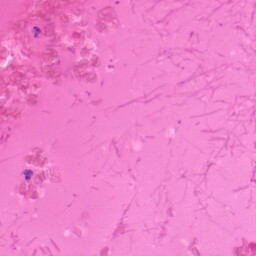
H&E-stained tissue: Colon